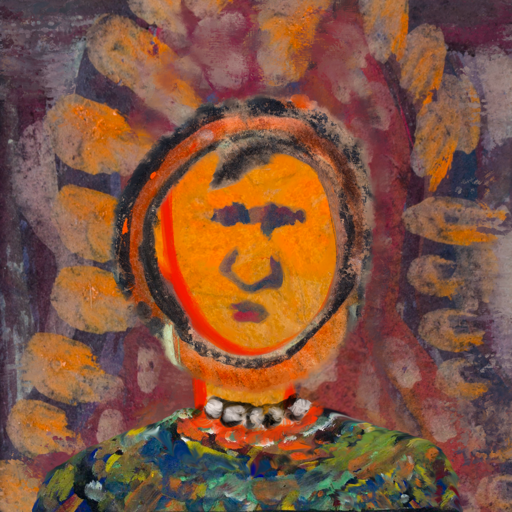
Background: Doll, Head And Neck Front: Sisters, Face Front: In_The_Sun, Bust: An_Impression, Hair Front: Childish, Head Accessory: Blank, Second Necklace: Blank, Necklace: An_Impression, Baby: Blank